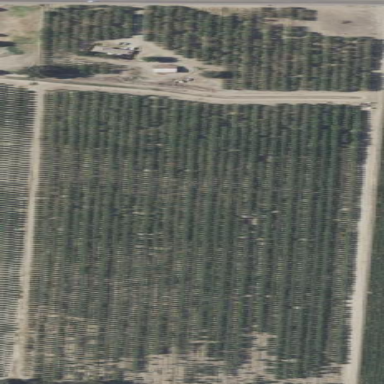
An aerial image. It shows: Orchard filled with almond trees.